Interaction volume radius: 5 \u00c5
Interaction volume height: 10 \u00c5
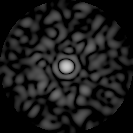
Disorder parameter: 0.7743